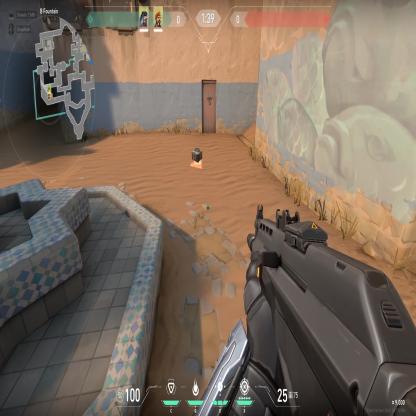
Label: dropped spike